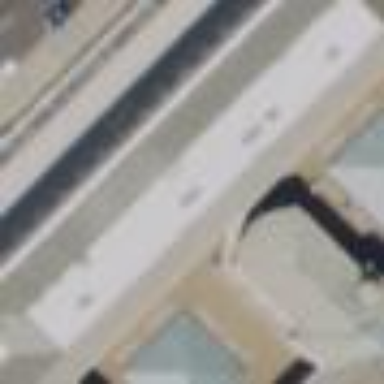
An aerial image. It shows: Building with skillion roof shape.